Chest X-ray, PA view. Patient: 58 years old, sex M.
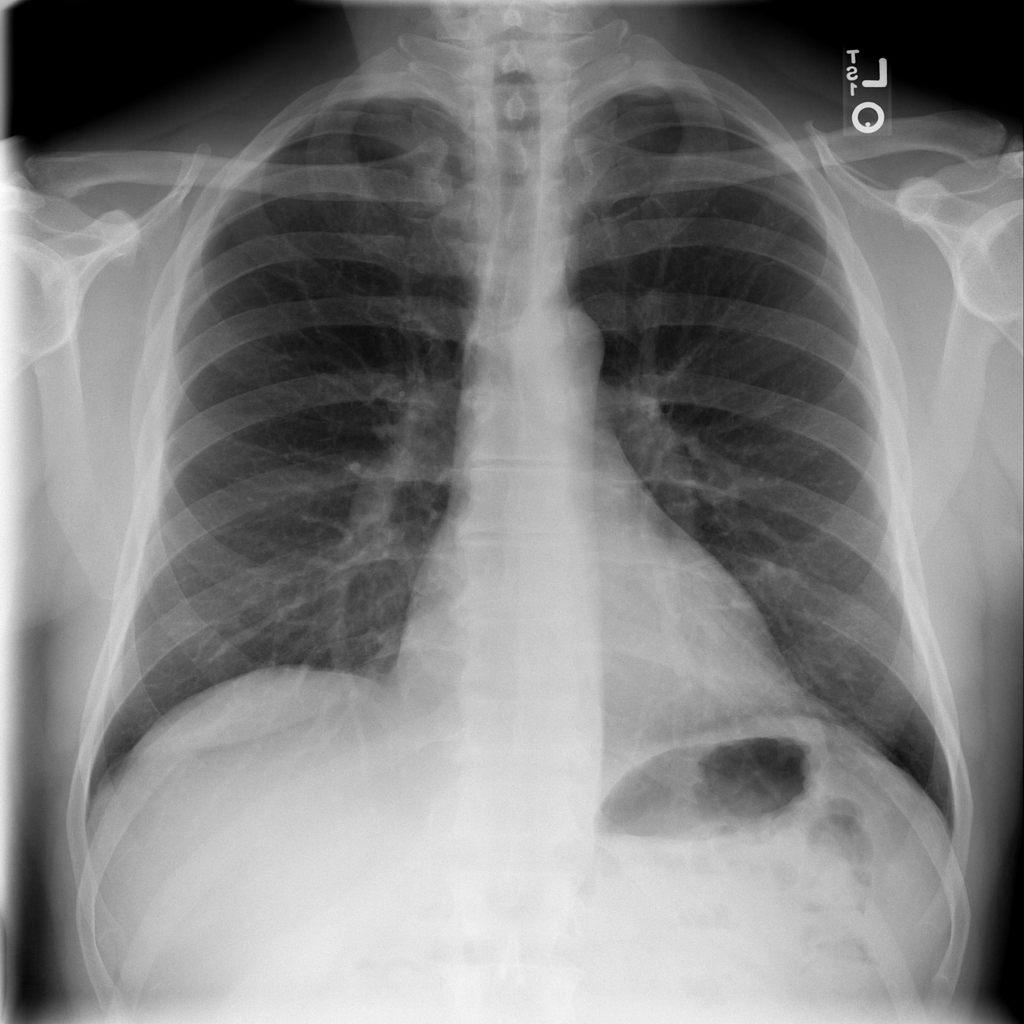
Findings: No Finding